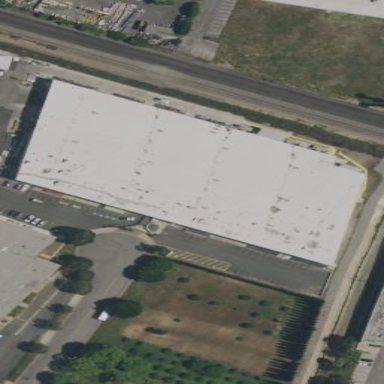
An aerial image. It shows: Warehouse building.